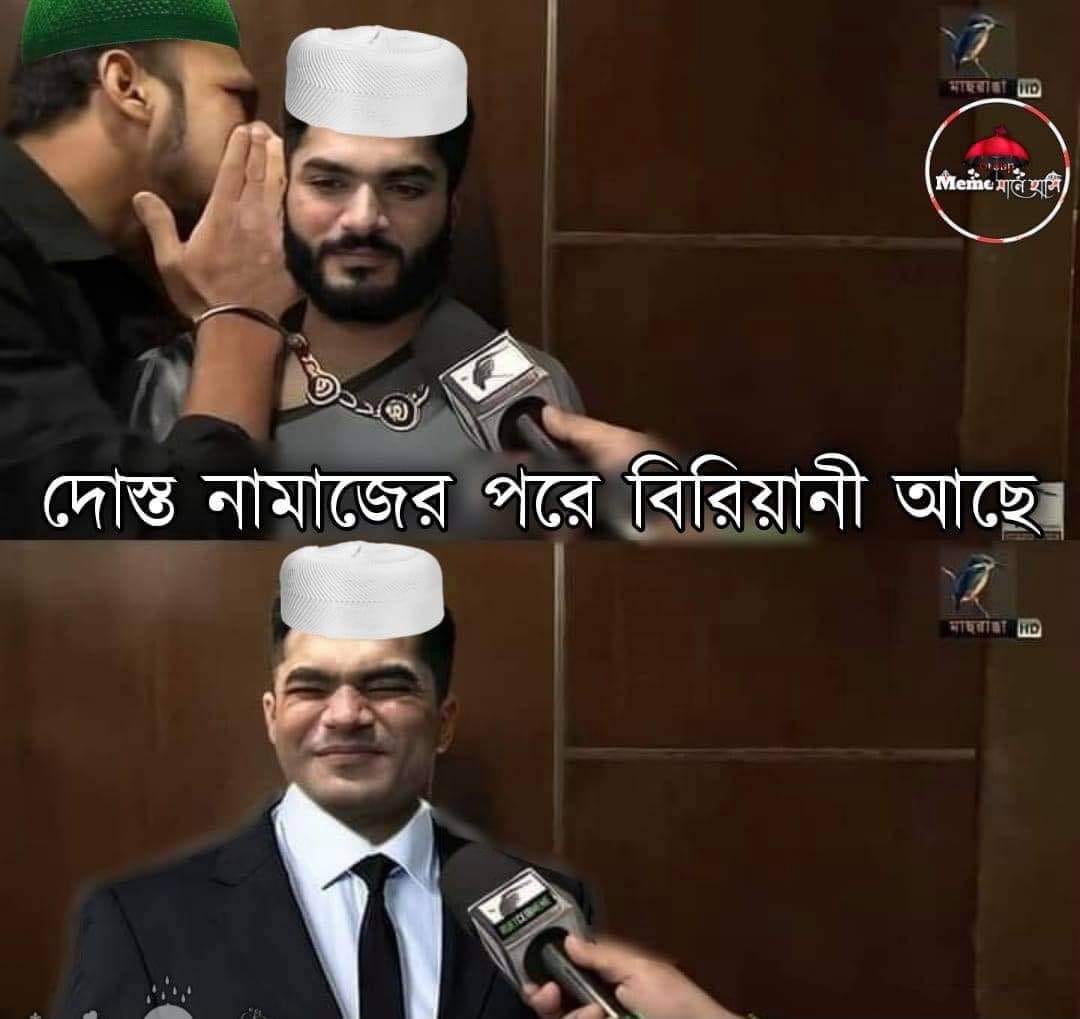
Caption: দোস্ত নামাজের পরে বিরিয়ানী আছে
Label: hate